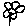
Label: flower